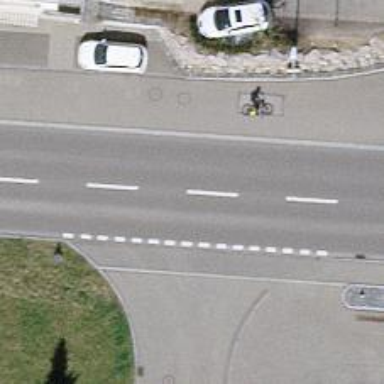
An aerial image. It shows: Primary highway with cycle track on the right side.